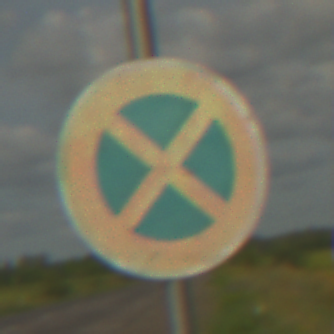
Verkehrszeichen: AbsolutesHalteverbot
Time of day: Midday
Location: Outdoor (RoadRail)
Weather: PartlyCloudy
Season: NotSpecified
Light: Natural